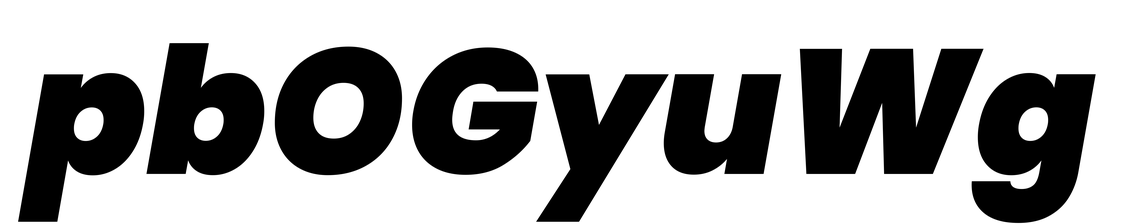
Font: Poppins-BlackItalic